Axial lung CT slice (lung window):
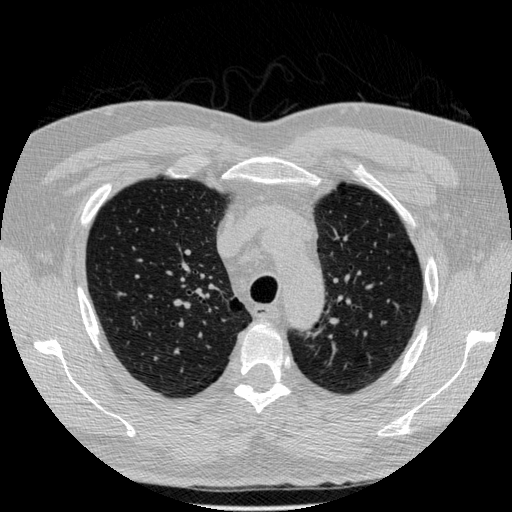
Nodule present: no